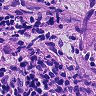
Metastatic tissue present: yes